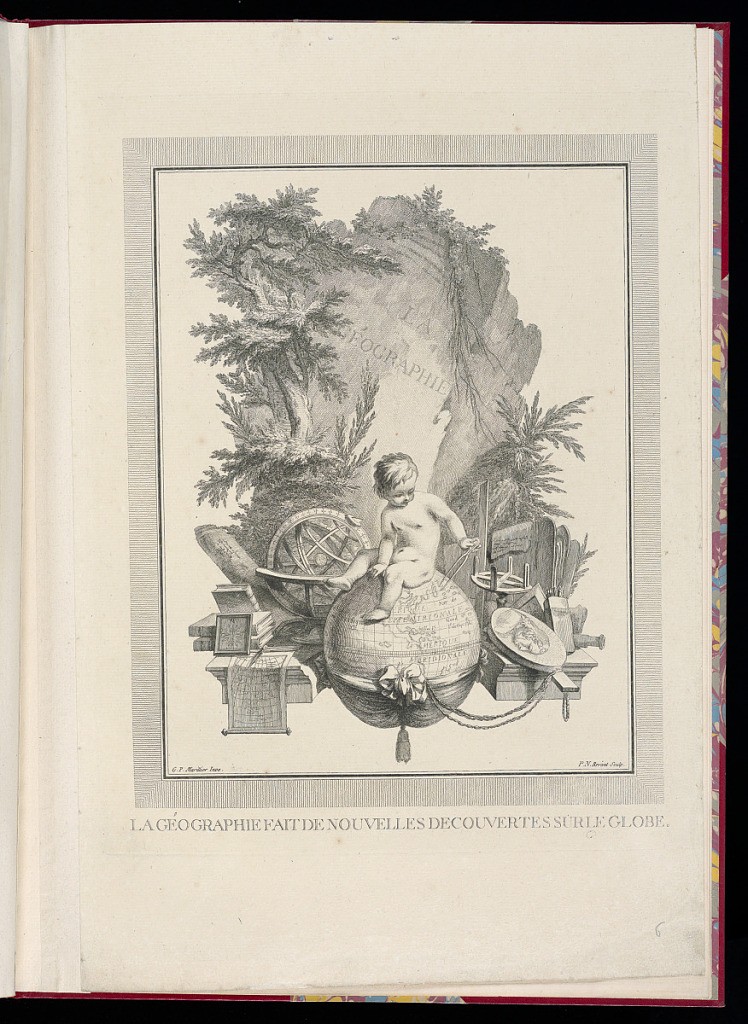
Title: LA GÉOGRAPHIE
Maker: Clément Pierre Marillier, French, 1740 – 1808
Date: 1759–80
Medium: Etching and engraving on laid paper
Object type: Print
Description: Allegorical vignette representing geography from a series of twelve (including title page). The title is lettered in the center on a large rock surrounded by trees and plants. In the foreground a putto sits on a globe holding a caliper, measuring the distance between two islands. Around him are maps, portfolios, books, measuring devices, an armillary globe, compass, telescope, and a roundel portrait of Buache. Lettering below the vignette and the plate is signed.